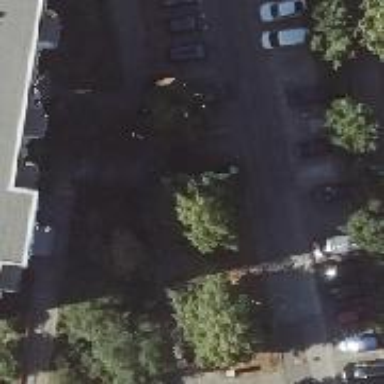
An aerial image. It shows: Street side parking on concrete surface.